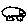
Label: car